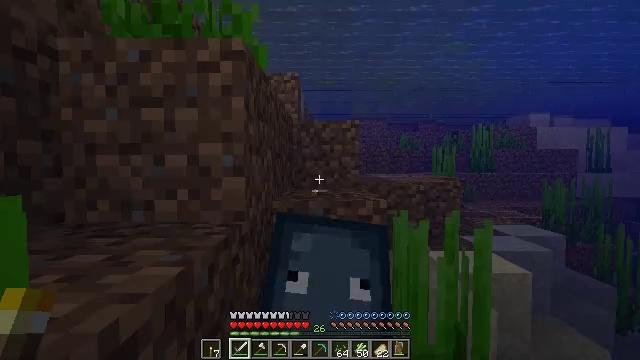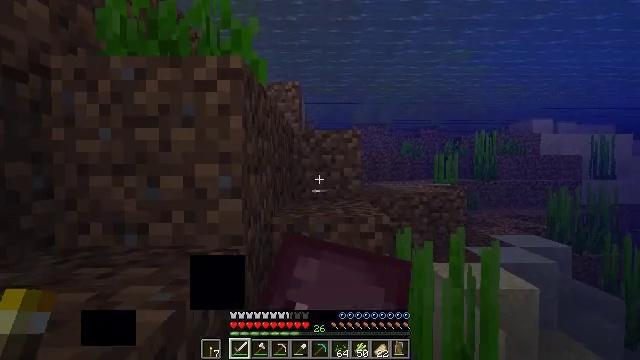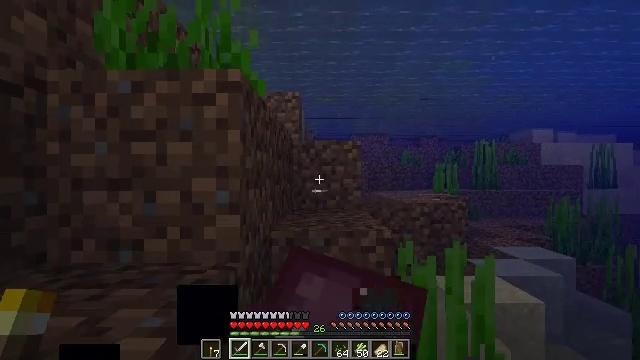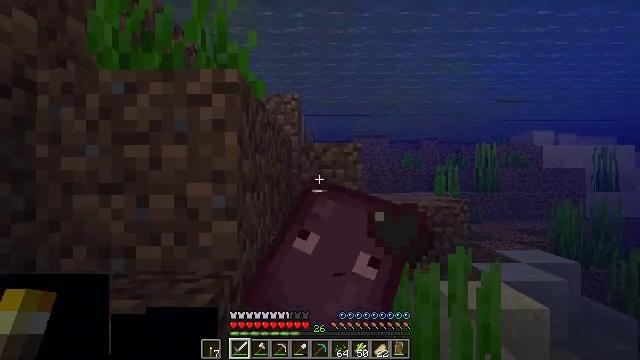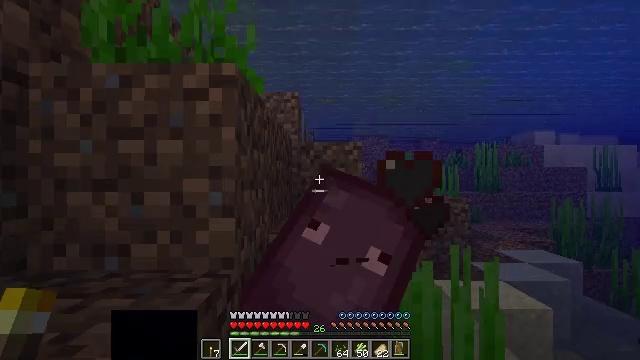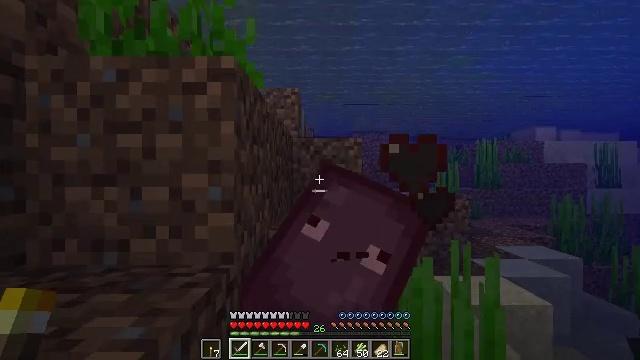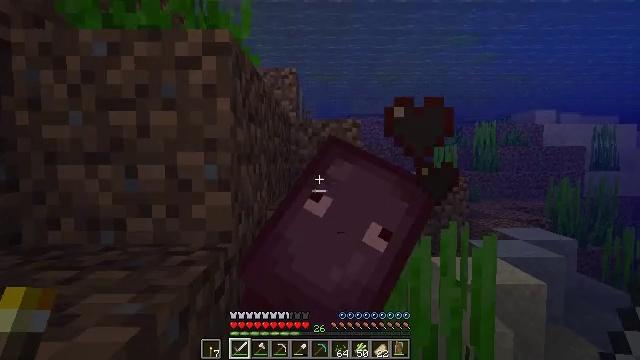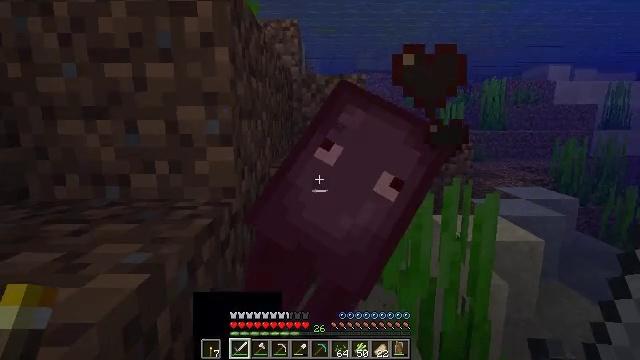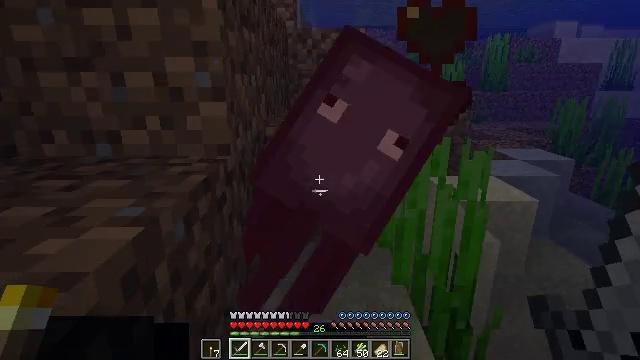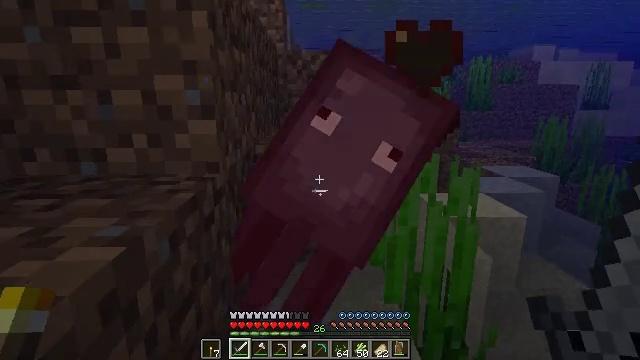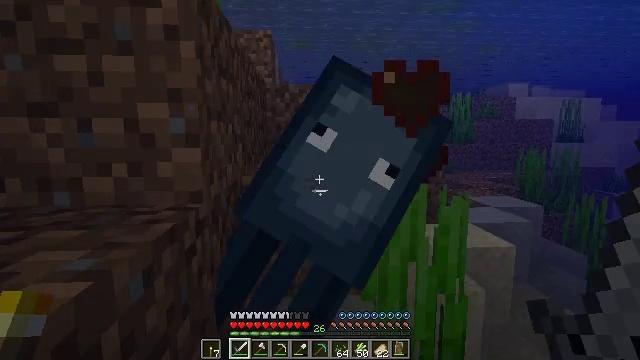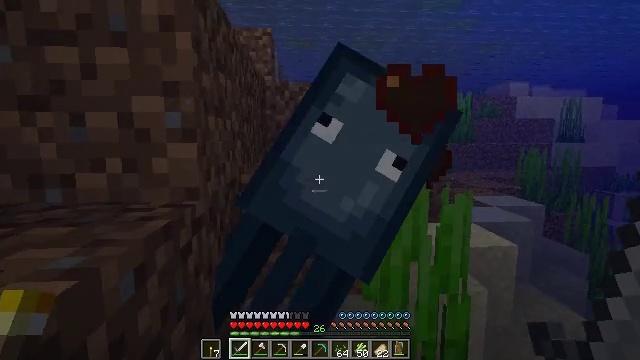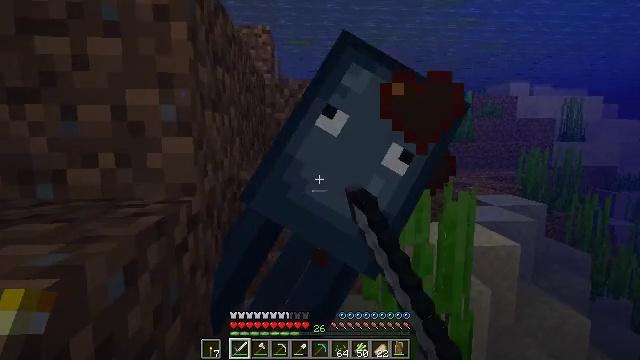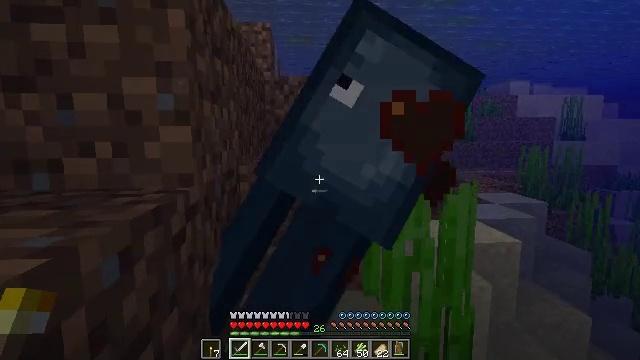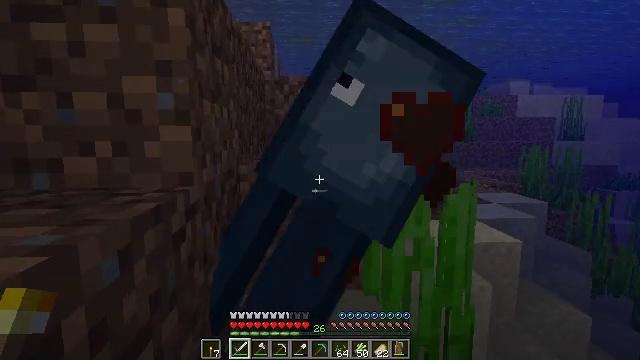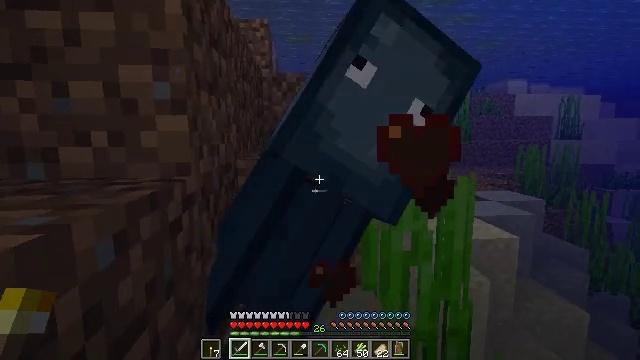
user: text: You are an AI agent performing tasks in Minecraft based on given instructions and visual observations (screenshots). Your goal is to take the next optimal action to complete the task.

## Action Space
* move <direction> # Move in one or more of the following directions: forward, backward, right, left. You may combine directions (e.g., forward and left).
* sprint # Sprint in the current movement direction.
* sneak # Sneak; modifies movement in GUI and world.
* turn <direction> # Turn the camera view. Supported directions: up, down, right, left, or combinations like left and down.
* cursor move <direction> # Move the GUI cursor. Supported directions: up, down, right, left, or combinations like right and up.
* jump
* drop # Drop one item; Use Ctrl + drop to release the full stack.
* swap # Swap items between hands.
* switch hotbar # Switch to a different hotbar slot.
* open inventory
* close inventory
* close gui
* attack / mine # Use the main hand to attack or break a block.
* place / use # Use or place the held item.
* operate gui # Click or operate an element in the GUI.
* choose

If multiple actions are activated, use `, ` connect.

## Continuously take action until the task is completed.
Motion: motion action
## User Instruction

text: Kill mobs.
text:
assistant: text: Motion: no_op
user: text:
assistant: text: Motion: turn up
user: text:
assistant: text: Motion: no_op
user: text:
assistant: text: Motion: no_op
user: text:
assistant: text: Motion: no_op
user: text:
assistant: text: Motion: turn down
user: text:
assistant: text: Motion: turn down
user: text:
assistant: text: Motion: turn down
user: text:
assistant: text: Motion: move forward, turn right and up
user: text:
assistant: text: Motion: move forward, turn right and up
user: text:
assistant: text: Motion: move forward, attack / mine
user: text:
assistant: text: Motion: move forward, attack / mine
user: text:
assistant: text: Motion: move forward, attack / mine
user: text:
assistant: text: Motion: move forward, attack / mine
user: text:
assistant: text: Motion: move forward
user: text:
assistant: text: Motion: no_op